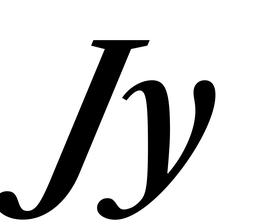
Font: LibreCaslonText-Italic_SemiBold_Italic